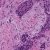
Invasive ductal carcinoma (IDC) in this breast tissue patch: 1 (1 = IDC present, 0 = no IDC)